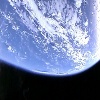
Label: cloud